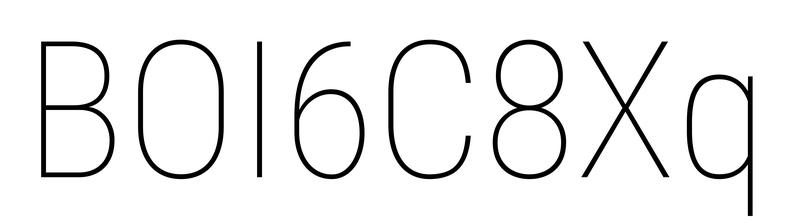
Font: Roboto_Condensed_Thin